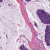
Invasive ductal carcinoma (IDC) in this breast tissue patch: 1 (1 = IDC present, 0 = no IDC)